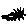
Label: line